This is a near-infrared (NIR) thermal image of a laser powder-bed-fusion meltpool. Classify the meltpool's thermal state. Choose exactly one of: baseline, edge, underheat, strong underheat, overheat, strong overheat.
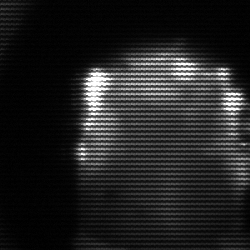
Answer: baseline